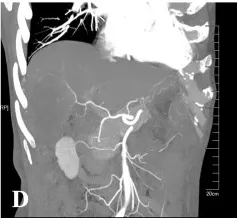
(D) CTA revealed roughly normal blood flow across the hepatic arteries.
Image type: radiology (ct)